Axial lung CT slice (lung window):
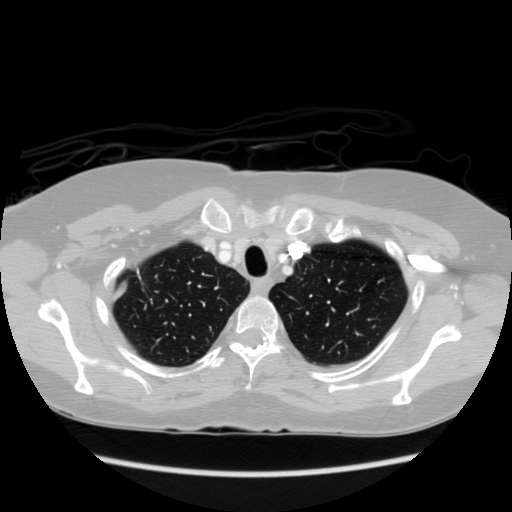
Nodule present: no